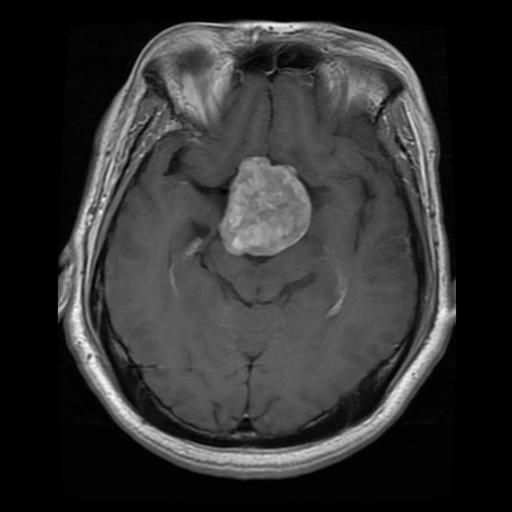
Label: pituitary